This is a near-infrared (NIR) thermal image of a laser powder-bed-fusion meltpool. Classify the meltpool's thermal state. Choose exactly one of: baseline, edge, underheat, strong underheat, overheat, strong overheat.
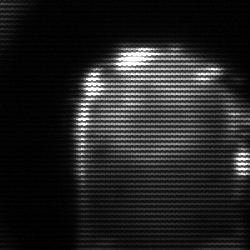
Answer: baseline